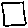
Label: square